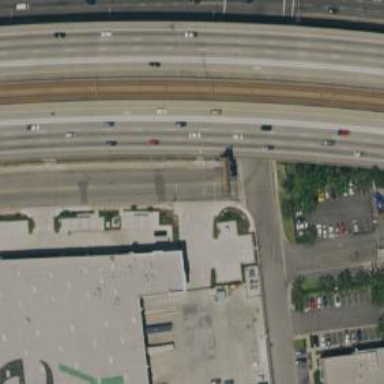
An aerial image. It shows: Viaduct bridge on motorway.